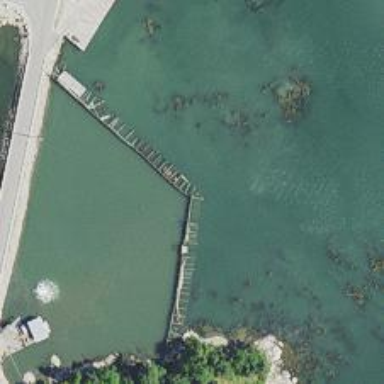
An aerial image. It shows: Breakwater structure.